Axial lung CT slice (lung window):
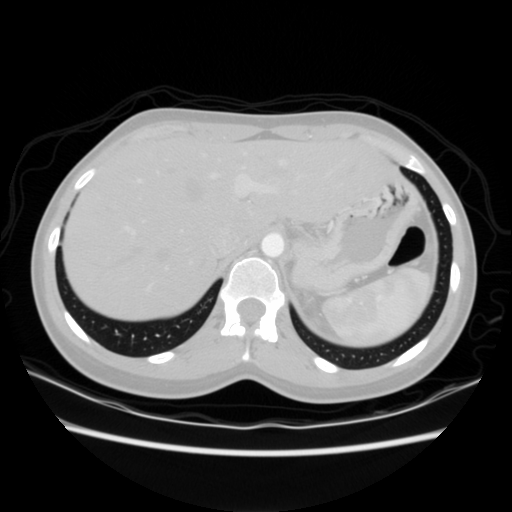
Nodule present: no